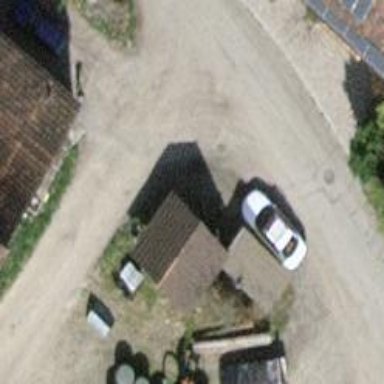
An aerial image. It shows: Farm shop.